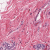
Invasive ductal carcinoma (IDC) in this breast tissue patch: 0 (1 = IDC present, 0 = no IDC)